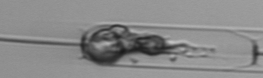
Label: Ditylum_brightwellii